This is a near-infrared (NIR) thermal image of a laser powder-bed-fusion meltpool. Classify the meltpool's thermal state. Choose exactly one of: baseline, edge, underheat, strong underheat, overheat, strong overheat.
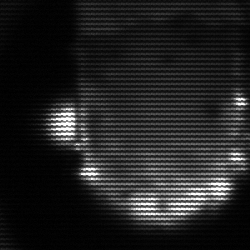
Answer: baseline